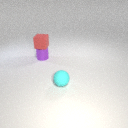
small cyan rubber sphere in front of small purple metal cylinder